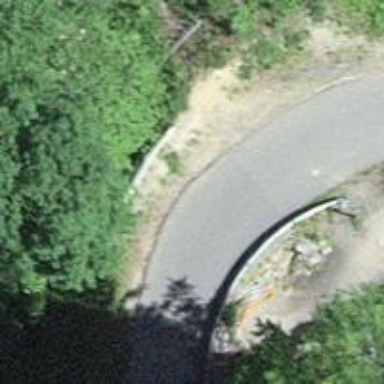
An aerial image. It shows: Tunnel path with asphalt surface.